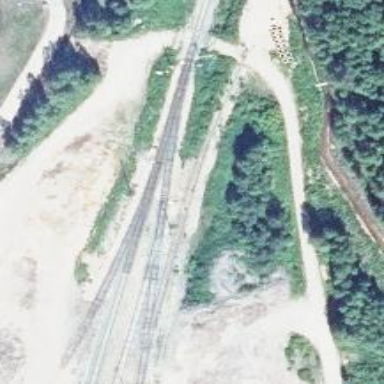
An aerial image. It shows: Railway siding with rails.